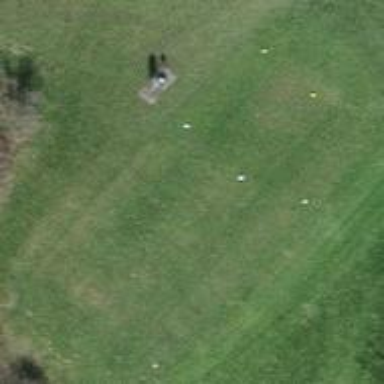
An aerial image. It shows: Golf tee area with grass surface.